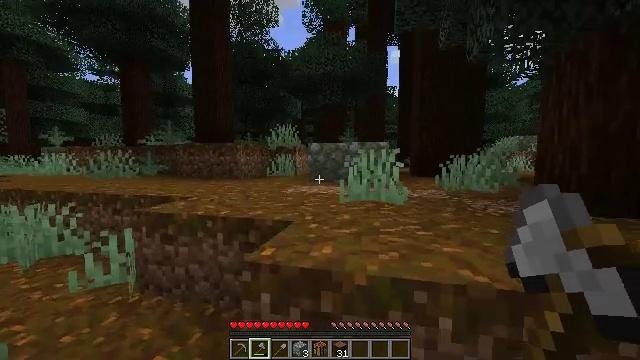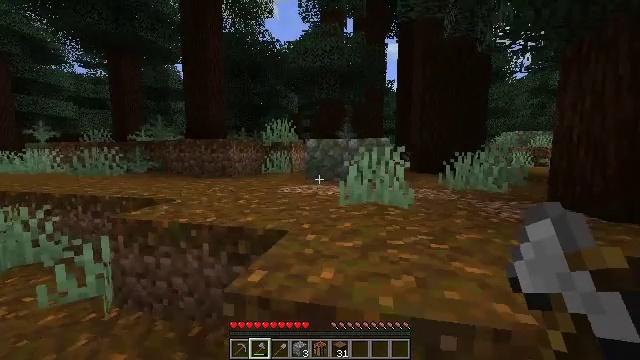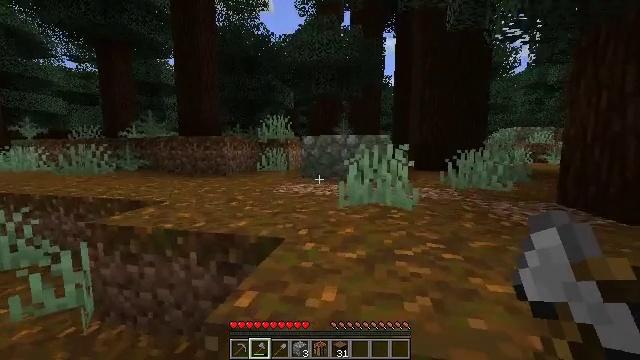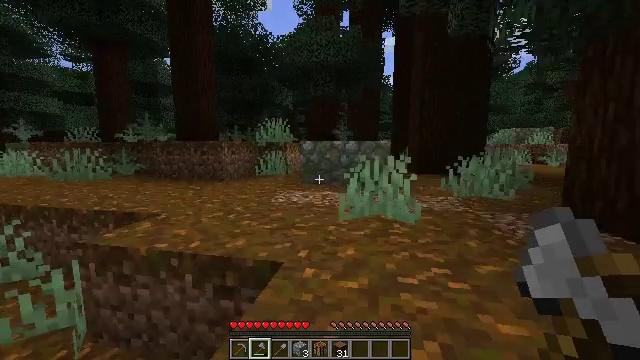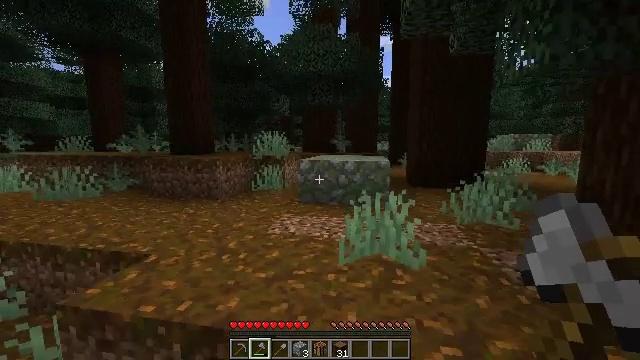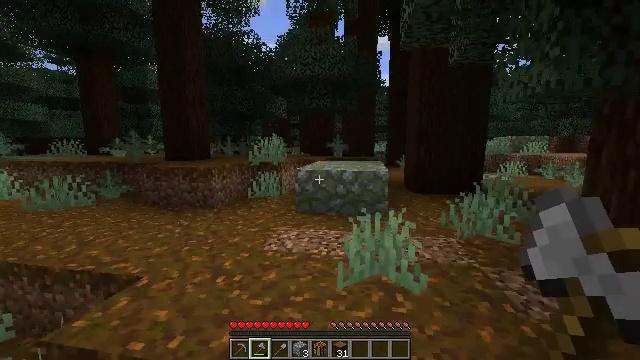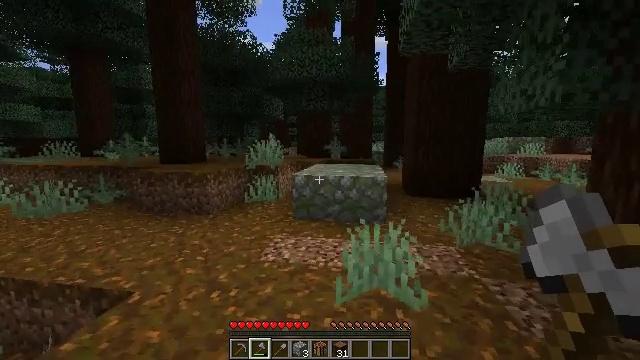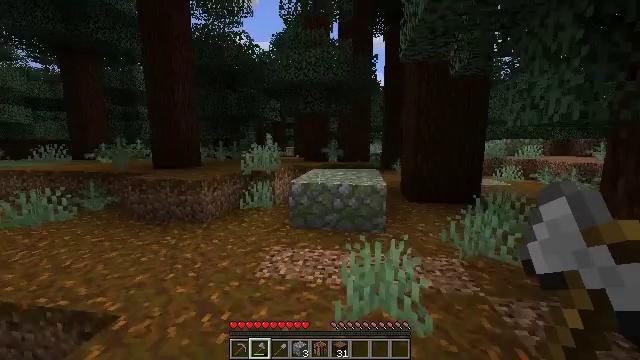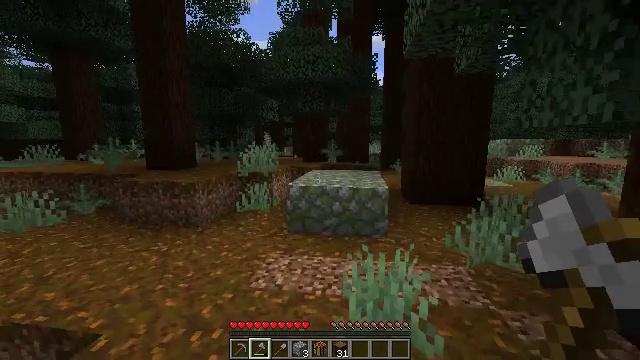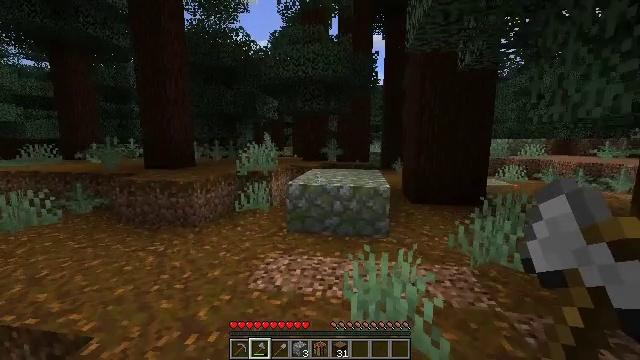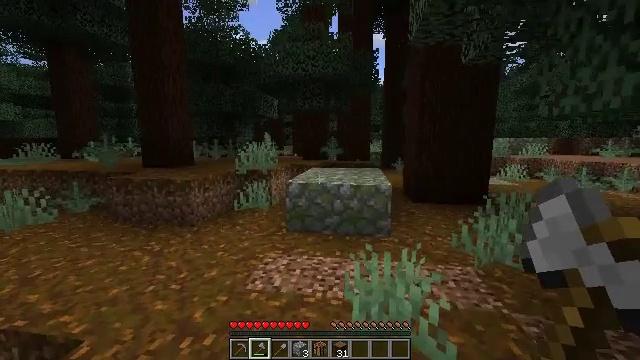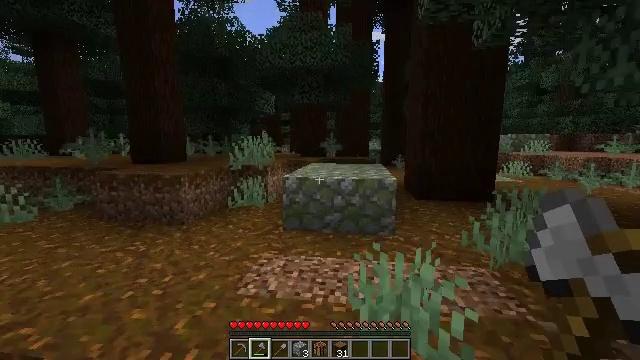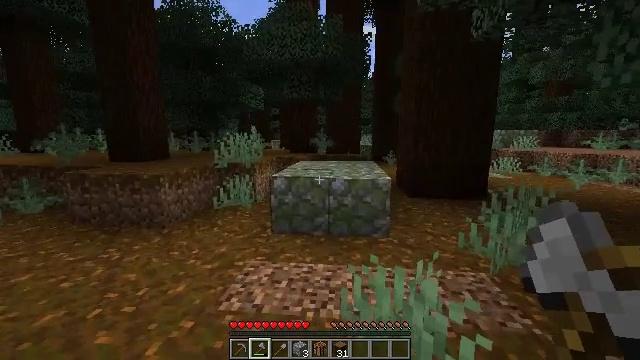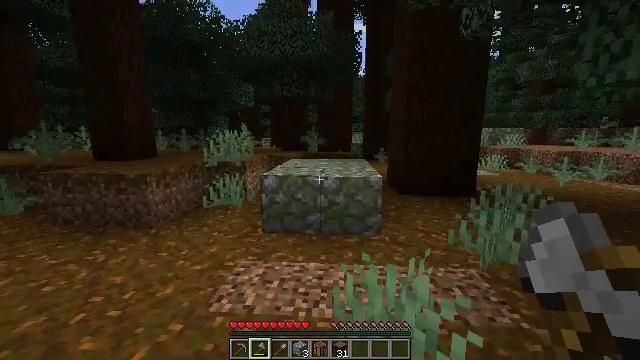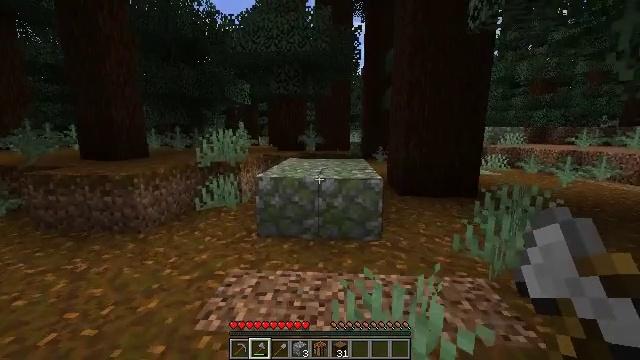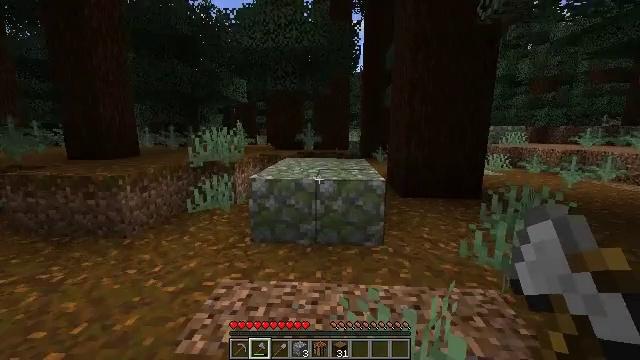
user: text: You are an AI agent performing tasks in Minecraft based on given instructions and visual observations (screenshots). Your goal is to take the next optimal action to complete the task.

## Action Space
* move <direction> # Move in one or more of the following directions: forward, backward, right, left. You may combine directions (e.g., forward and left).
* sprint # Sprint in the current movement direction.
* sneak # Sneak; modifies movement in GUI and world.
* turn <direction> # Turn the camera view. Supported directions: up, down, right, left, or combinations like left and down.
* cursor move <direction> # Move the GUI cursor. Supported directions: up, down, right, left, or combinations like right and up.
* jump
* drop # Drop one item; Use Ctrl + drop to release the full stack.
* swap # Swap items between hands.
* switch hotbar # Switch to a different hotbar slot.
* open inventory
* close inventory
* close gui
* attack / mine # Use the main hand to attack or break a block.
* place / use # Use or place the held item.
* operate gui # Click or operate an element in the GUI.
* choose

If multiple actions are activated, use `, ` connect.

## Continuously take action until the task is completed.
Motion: motion action
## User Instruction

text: Mine the mossy cobblestone underground.
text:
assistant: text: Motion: move forward
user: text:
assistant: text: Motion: move forward
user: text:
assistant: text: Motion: move forward, jump
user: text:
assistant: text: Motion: move forward, jump
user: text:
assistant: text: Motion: move forward, jump
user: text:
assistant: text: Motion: move forward, jump
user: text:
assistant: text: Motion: move forward, jump
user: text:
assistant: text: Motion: move forward, jump
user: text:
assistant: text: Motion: move forward
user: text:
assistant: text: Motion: move forward
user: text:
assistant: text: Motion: move forward
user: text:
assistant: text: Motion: move forward, turn right
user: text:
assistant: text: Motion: move forward, turn right
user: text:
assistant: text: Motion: move forward
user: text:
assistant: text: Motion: move forward
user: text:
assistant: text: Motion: move forward, turn down
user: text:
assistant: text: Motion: move forward, turn right and down
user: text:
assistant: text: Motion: move forward, turn down
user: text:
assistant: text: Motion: move forward, turn down
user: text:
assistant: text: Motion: move forward, turn down
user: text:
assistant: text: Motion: move forward, turn down
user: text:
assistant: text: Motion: move forward, turn down
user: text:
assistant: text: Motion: move forward, turn down
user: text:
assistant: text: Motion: move forward, turn down
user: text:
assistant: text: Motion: turn down
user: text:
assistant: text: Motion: turn down
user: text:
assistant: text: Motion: no_op
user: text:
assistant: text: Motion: attack / mine
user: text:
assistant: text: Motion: attack / mine
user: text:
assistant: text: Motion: attack / mine